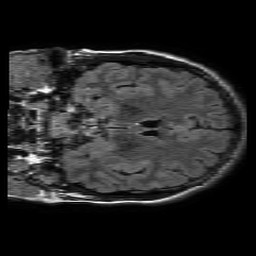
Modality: FLAIR
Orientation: coronal
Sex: female
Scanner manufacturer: philips
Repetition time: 11 s
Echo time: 0.125 s